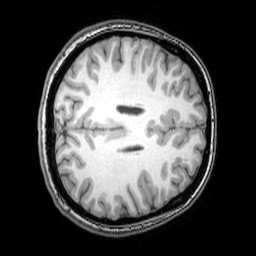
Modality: T1w
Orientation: axial
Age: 23
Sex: female
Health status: healthy
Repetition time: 0.081 s
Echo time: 0.037 s